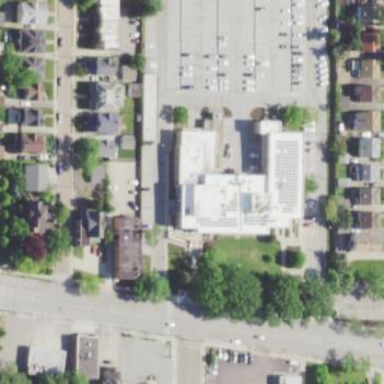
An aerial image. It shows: Public townhall.